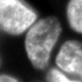
Tissue sample: ovarian
Magnification: 2.5x
Cell type: Epithelial cells
Senescence state: senescent